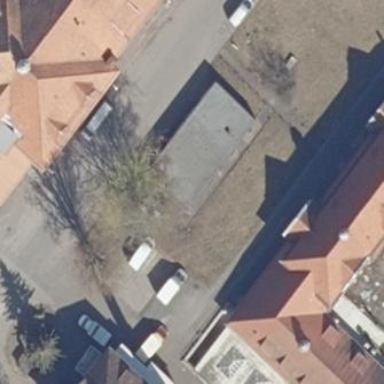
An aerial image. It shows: Public building.